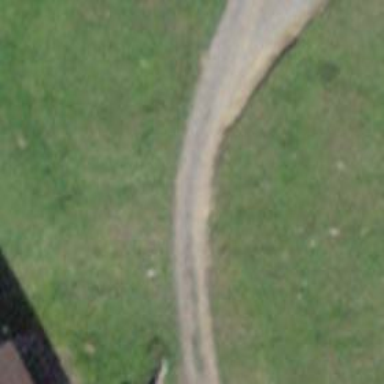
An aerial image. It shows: Dirt track road with grade 5 tracktype.